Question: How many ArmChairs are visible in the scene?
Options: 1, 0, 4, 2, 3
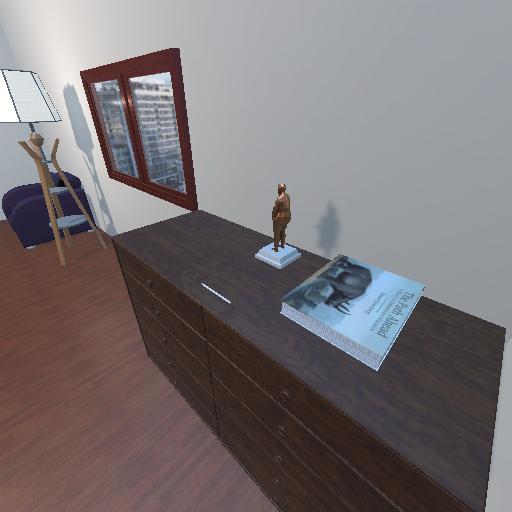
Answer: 1